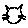
Label: cat